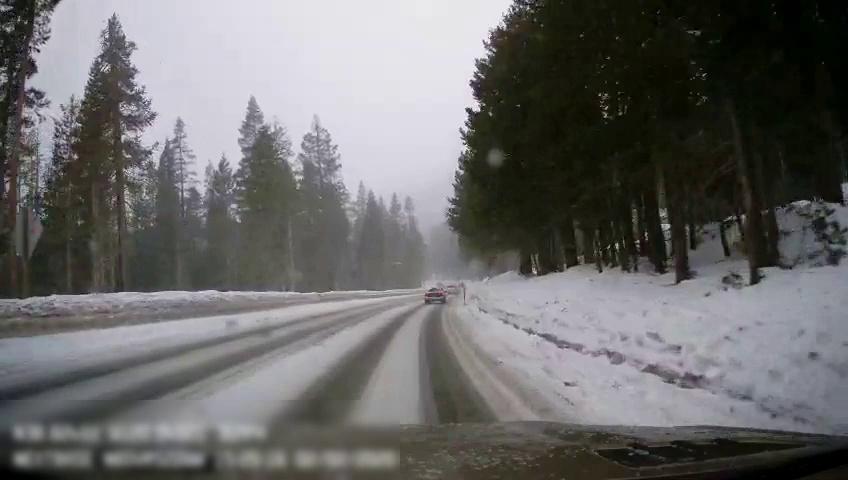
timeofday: Day
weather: Snowy
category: Drivable Space
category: Vehicles | SUV
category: Traffic | Signs